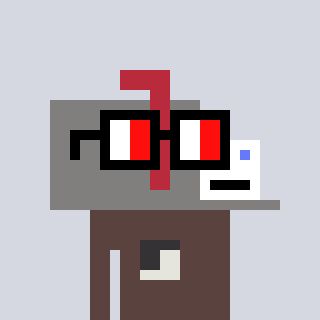
a pixel art character with square glasses with black frames and red eyes, a mailbox-shaped head and a darkbrown-colored body on a cool background